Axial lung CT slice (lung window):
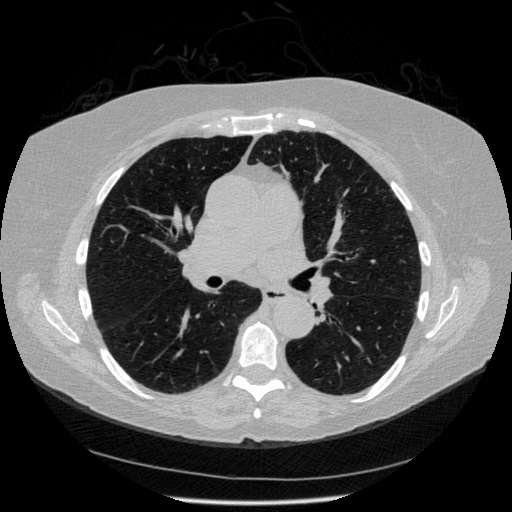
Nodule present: no